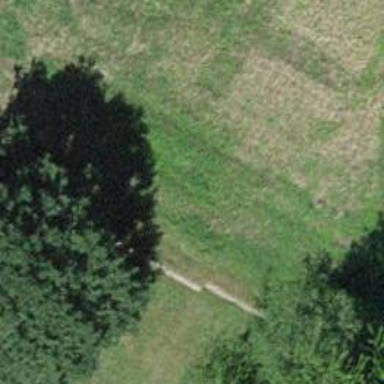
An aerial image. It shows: Gravel path with excellent visibility for trails.